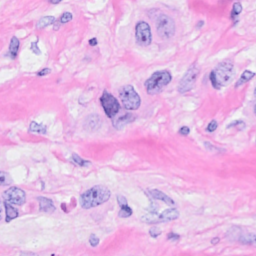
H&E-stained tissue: Breast